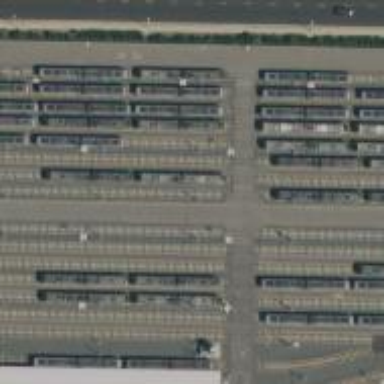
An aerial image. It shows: Light rail service yard with electrified contact lines.